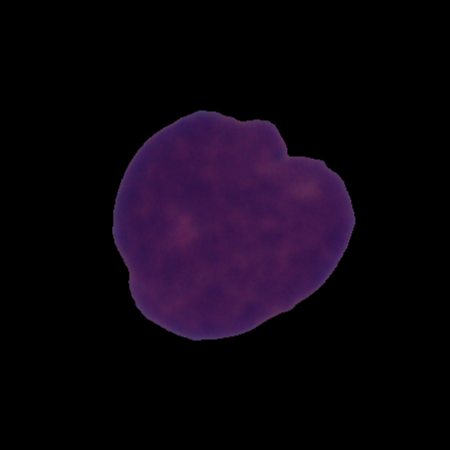
Label: cancer